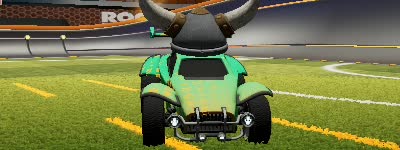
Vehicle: octane